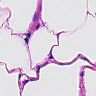
Metastatic tissue present: no